Fundus camera: zeiss
Shooting center: fovea
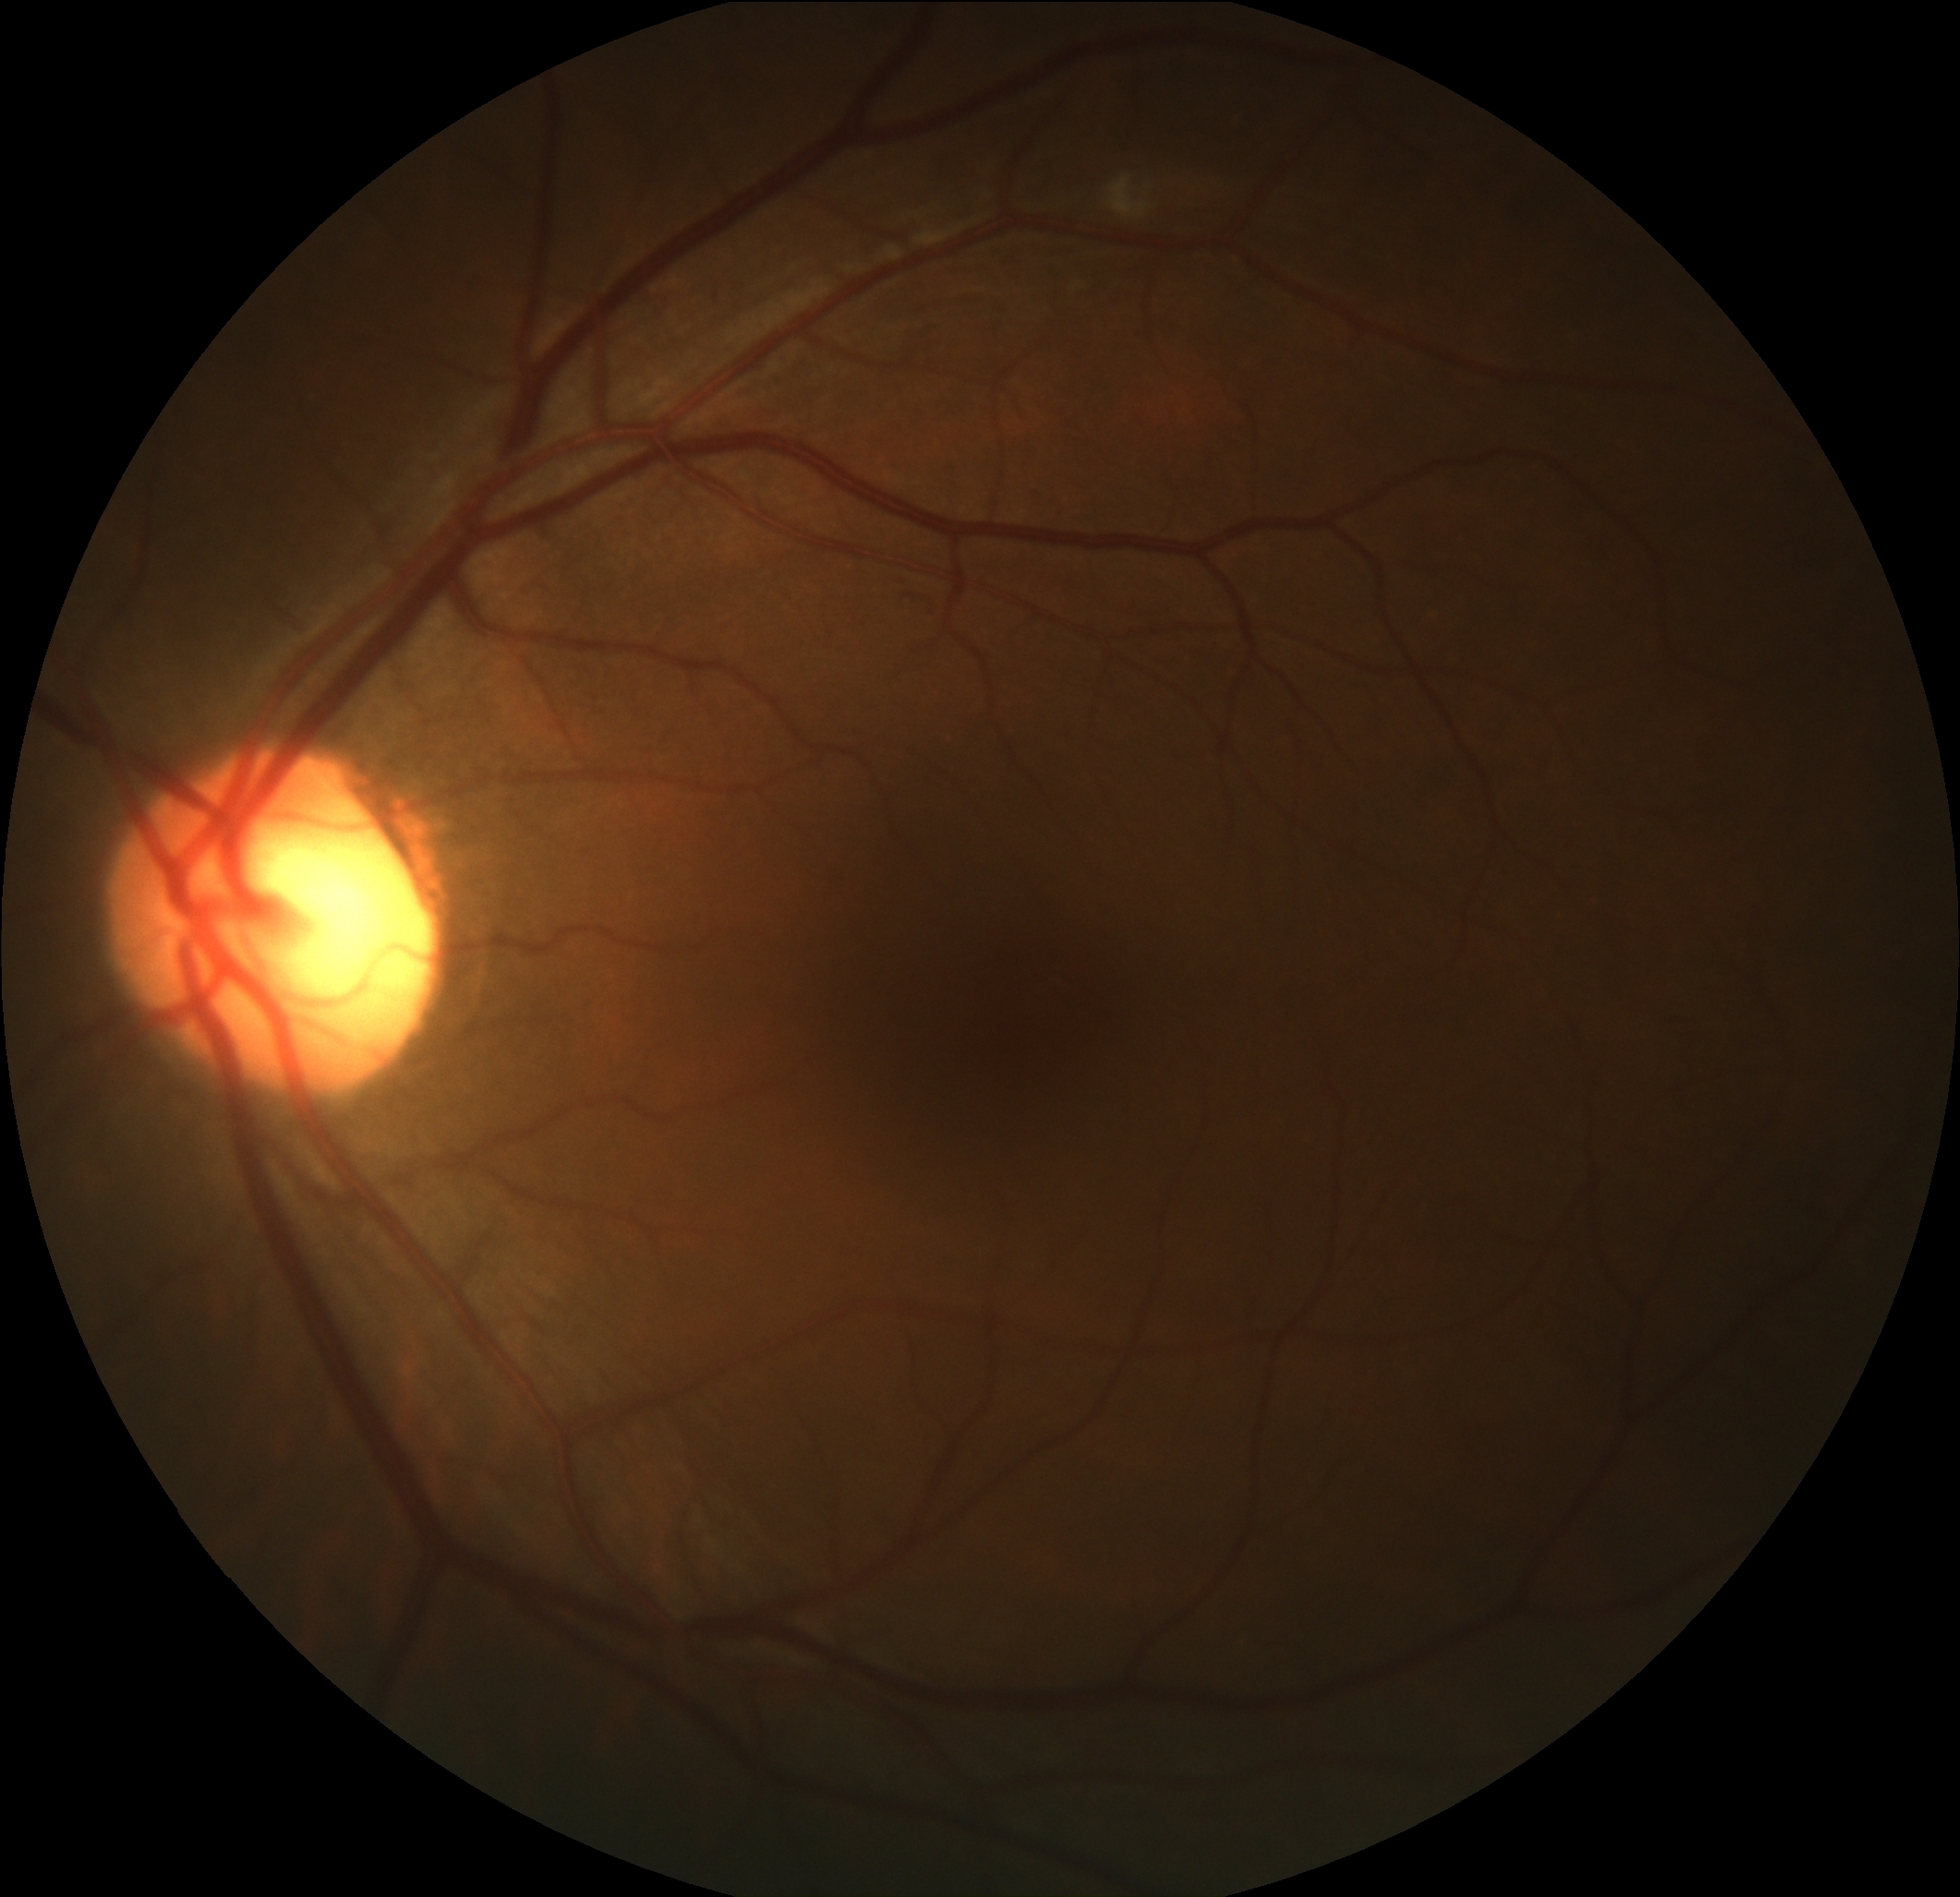
Pathologic myopia: no
Patchy retinal atrophy: absent
Retinal detachment: absent